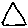
Label: triangle